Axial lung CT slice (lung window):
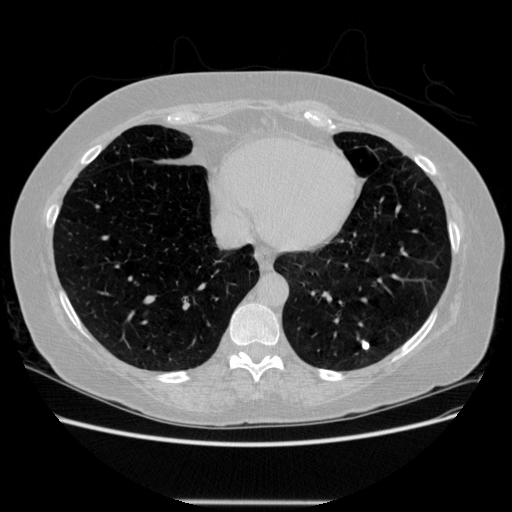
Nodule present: yes
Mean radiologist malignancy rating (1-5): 1.75